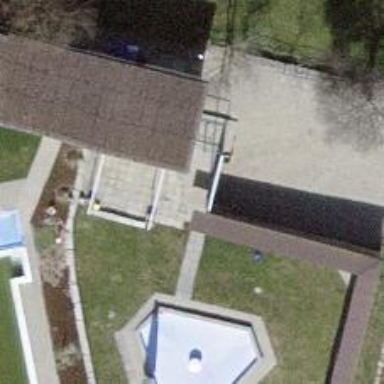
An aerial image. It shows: Kiosk.